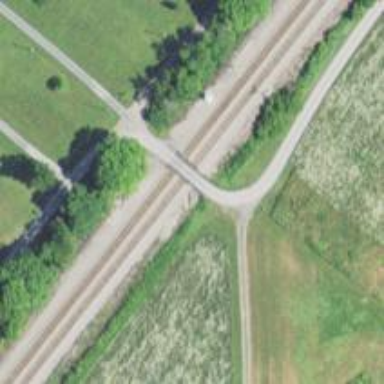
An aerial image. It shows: Level crossing along the railway.